Question: I have number 4679,286 in column , date 09.10.2017 in column , and time 15:00 in column .
Column contains numbers, and - date and time, where we will search for.
---
We need to search from 15:00 09.10.2017, for number, which equal or more than 4679,286. From-top-to-bottom way.
---
The right answer will be '4715,30' on sample .
> After we found this number, we need to fill 2 cells from left, with
the date and time from the row of founded number.
---

- <URL>
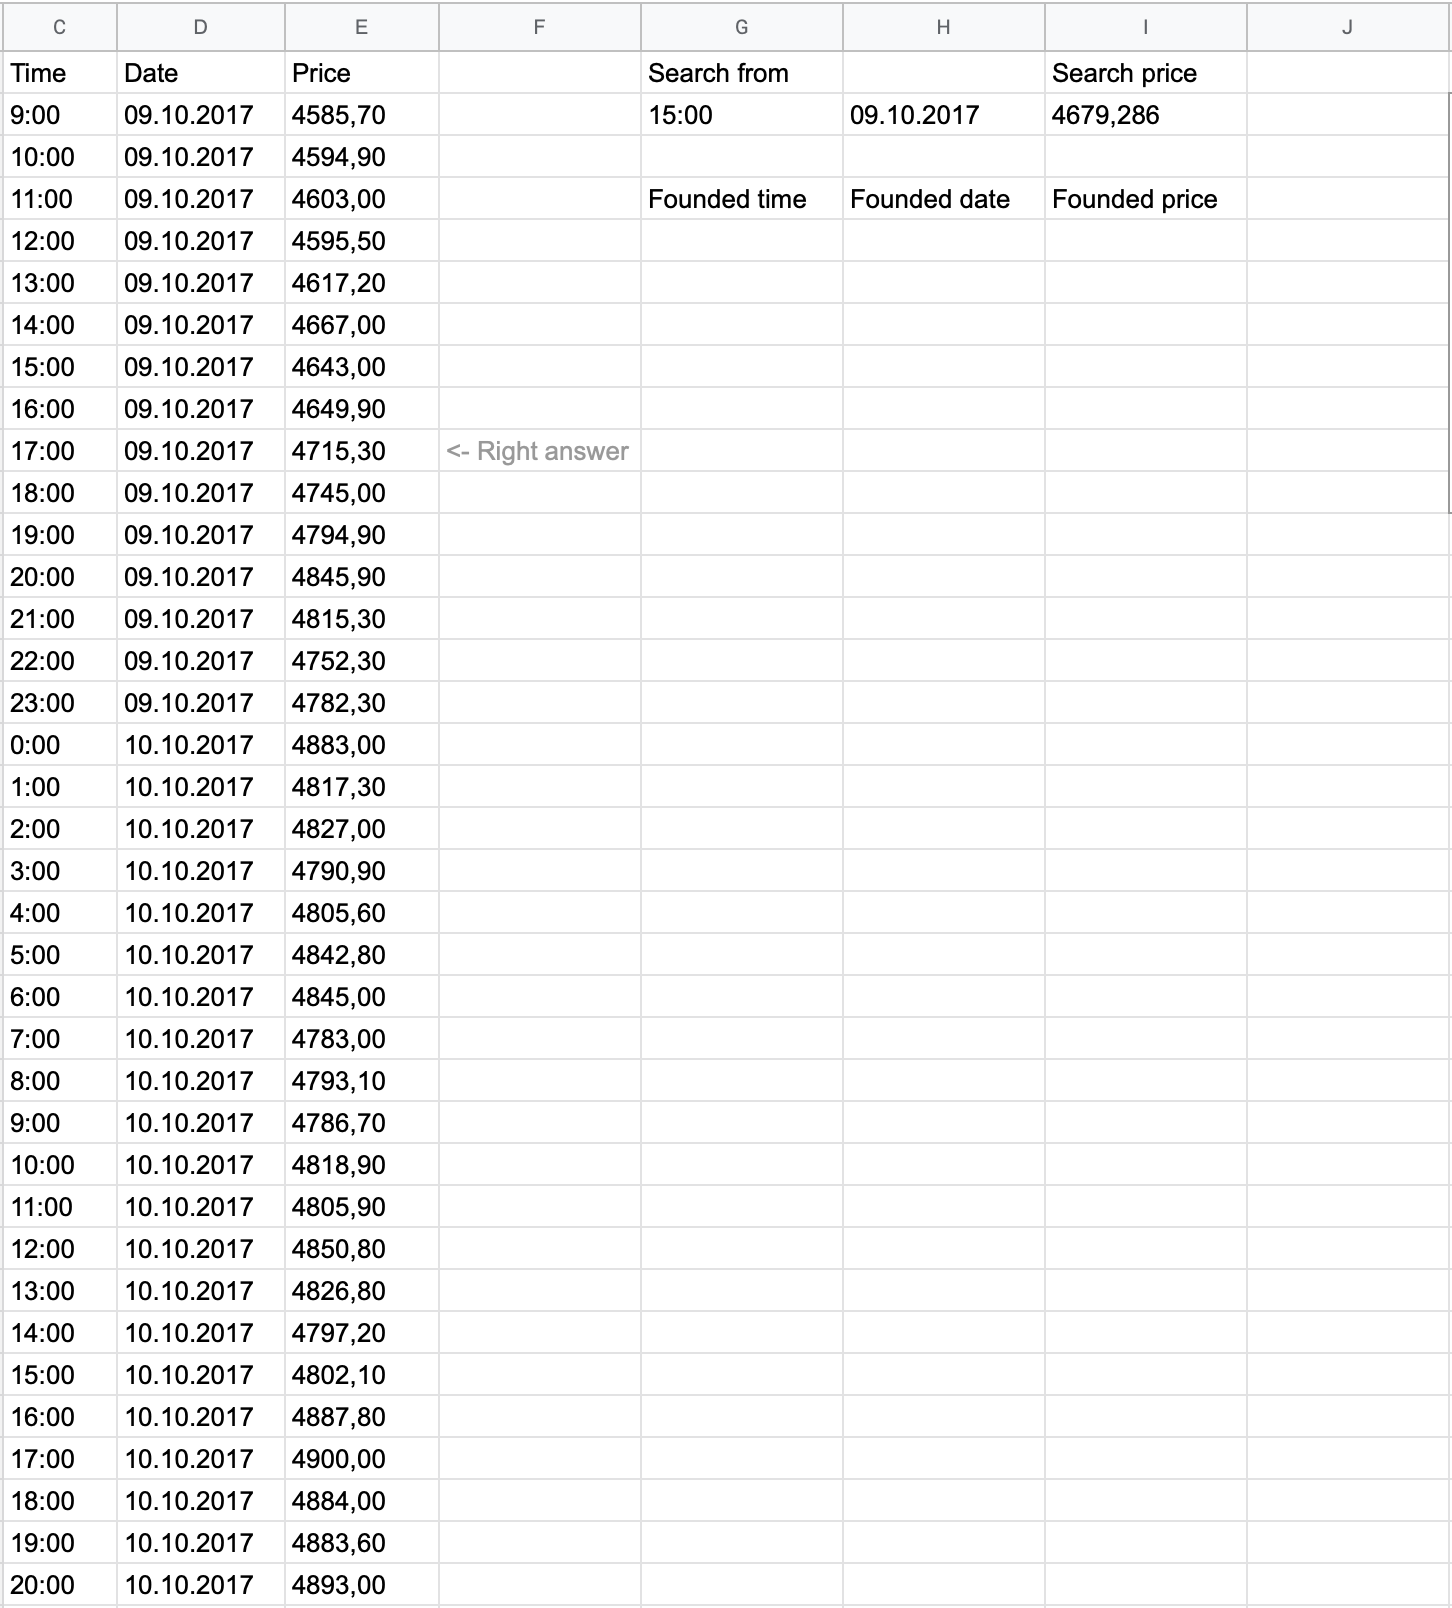
Answer: use:
'''
=INDEX(FILTER(E:E; C:C>=G2; D:D>=H2; E:E>=I2); 2; 1)
'''
<URL>